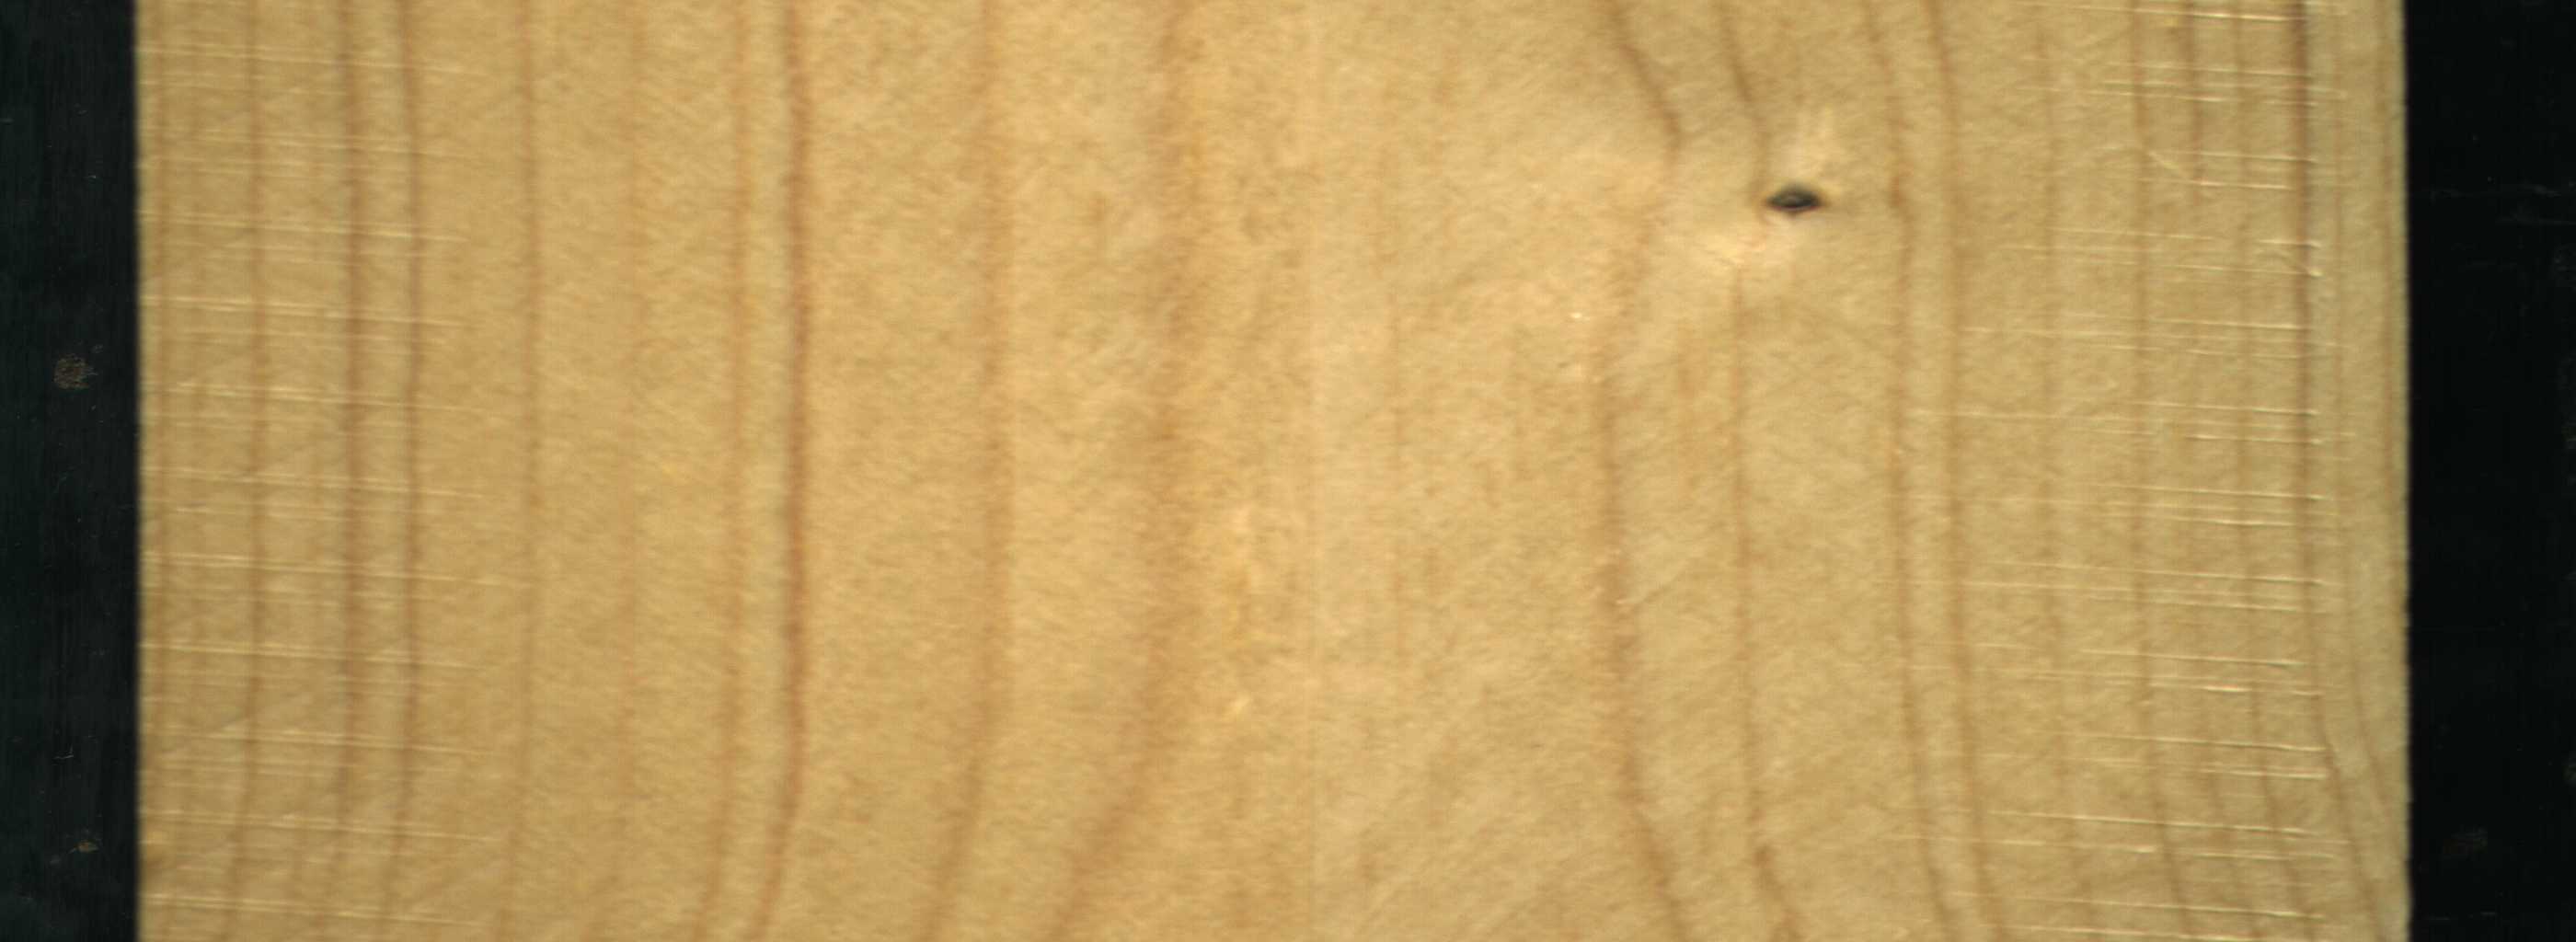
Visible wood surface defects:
Live_Knot